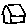
Label: house